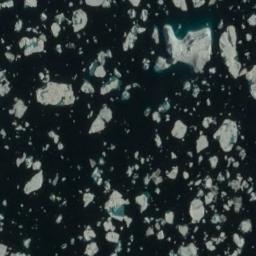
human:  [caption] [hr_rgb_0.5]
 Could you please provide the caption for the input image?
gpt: The sea is surrounded by sea ice .

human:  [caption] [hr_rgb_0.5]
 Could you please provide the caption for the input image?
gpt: A lot of small pieces of sea ice float in the deep blue sea .

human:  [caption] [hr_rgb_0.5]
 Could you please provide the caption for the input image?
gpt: There are many ice on the deep blue sea .

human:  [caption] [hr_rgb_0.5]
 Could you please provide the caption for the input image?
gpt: Countless ice cubes of various sizes are connected into a loose, Large piece floating on the blue sea .

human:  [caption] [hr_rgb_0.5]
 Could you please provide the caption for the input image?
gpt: There are many pieces of sea ice .